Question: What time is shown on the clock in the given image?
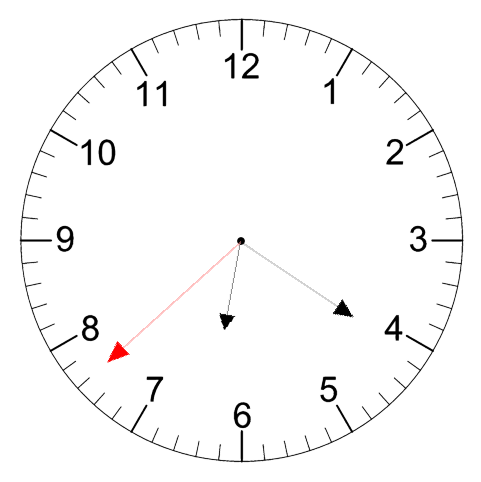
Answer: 06:20:38